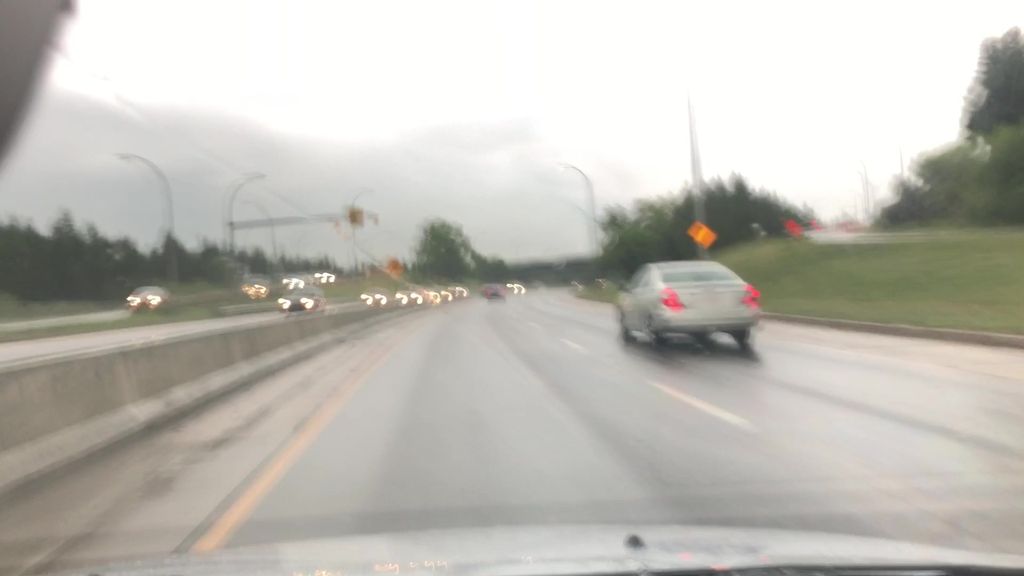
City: edmonton